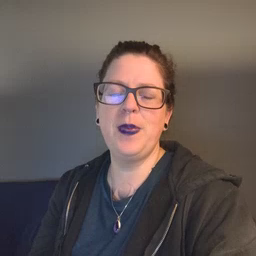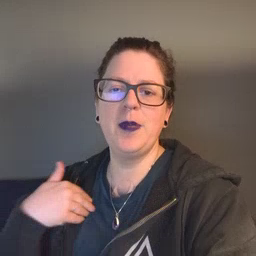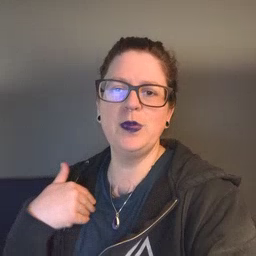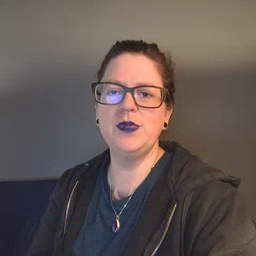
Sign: animal